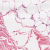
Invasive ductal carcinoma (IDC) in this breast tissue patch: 0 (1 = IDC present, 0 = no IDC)